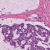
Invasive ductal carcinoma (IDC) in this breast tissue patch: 1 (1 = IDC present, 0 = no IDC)